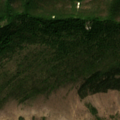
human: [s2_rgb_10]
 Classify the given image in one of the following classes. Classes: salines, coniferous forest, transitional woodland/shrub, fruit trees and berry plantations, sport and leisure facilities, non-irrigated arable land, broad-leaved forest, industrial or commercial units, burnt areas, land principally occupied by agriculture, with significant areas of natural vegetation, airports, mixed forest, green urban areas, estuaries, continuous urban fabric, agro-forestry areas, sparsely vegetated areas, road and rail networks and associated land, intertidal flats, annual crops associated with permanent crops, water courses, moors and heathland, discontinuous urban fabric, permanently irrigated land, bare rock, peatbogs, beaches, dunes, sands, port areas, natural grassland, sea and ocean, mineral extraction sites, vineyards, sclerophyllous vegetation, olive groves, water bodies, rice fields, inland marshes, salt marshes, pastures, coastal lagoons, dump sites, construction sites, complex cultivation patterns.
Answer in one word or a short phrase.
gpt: broad-leaved forest, natural grassland, transitional woodland/shrub